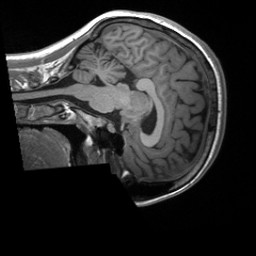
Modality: T1w
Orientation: sagittal
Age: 20
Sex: female
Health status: healthy
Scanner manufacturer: siemens
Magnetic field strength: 3 T
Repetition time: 2 s
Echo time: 0.00232 s